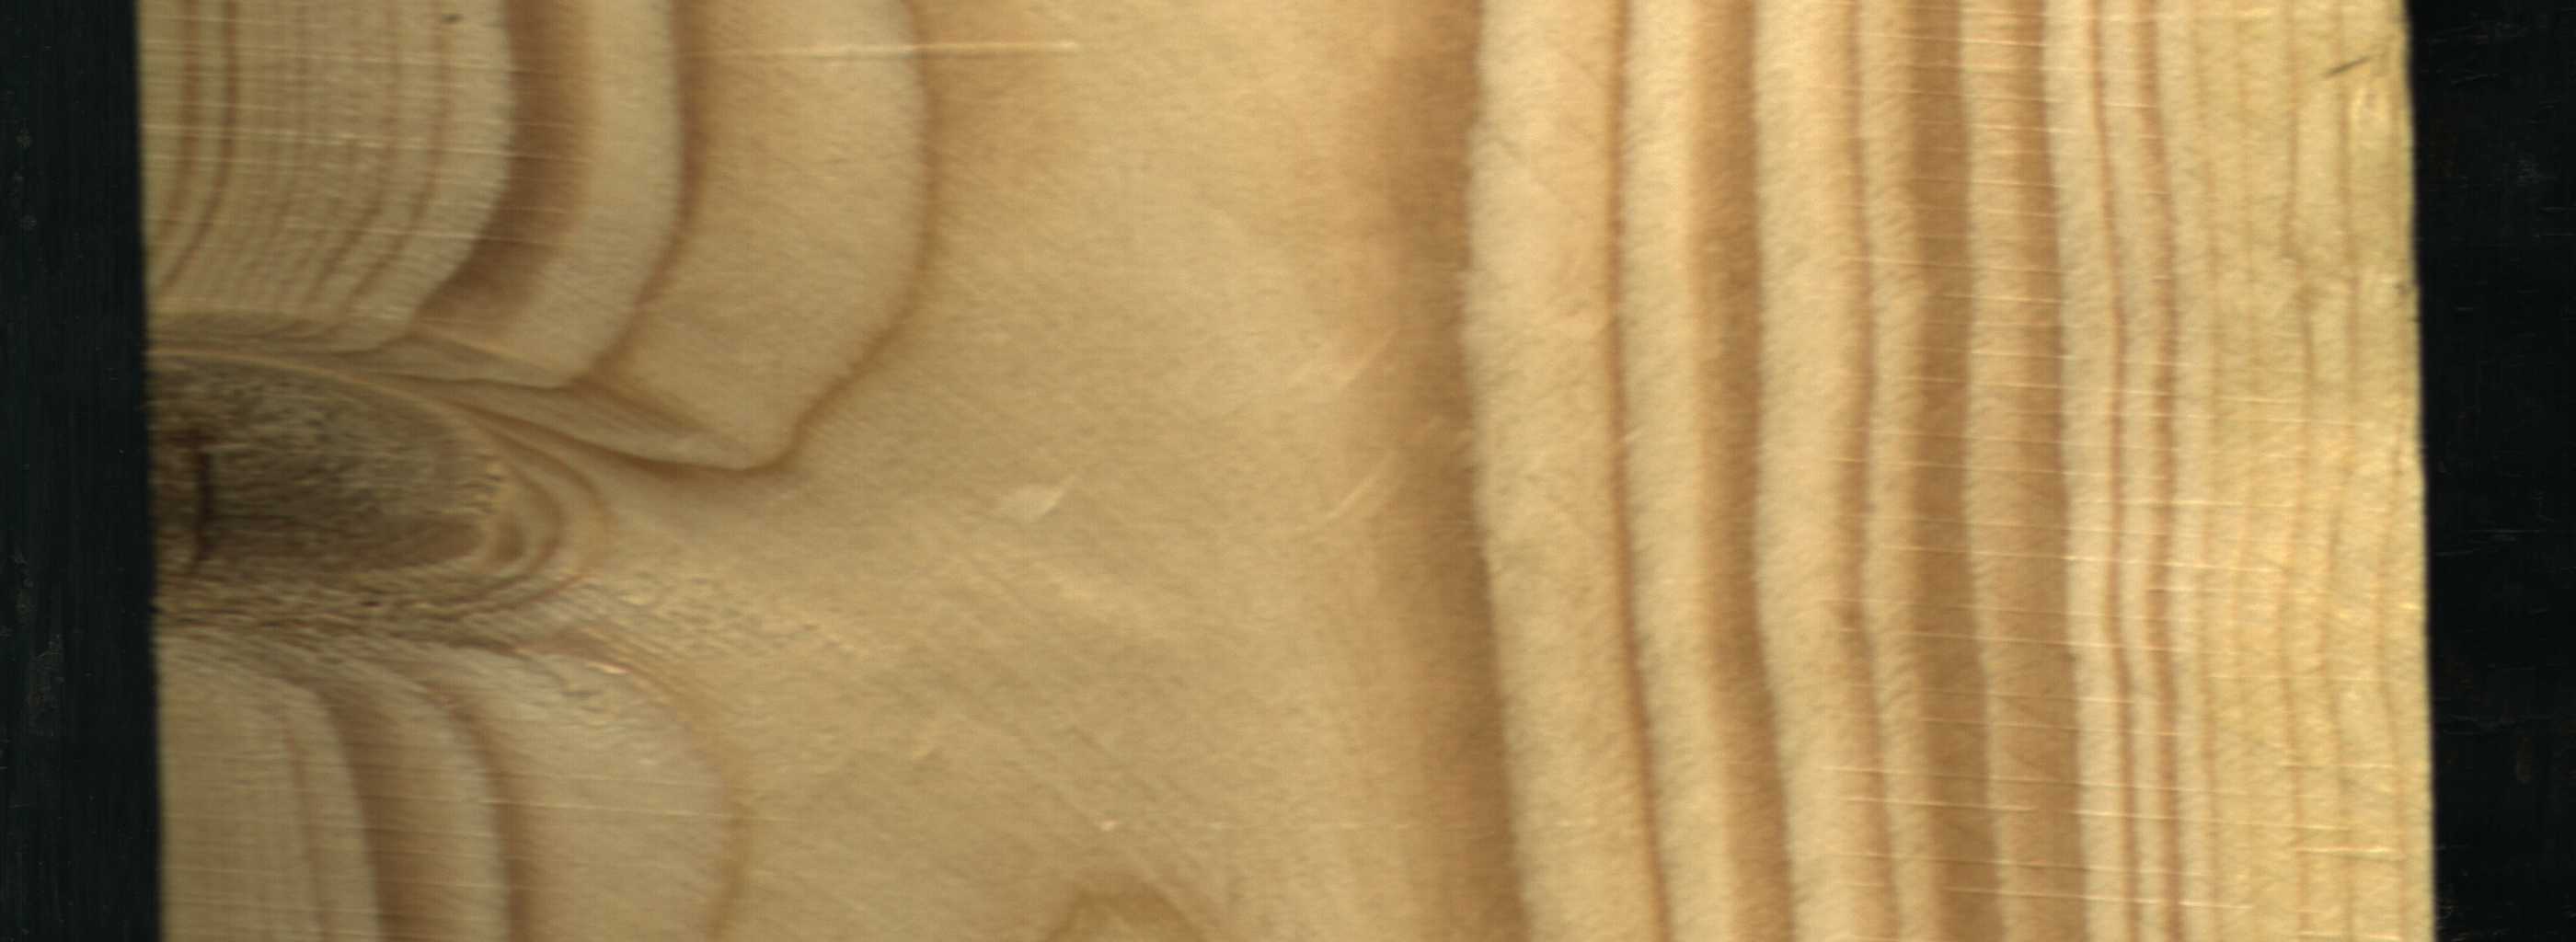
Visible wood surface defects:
resin
Live_Knot